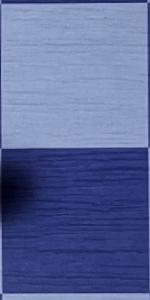
Label: Empty